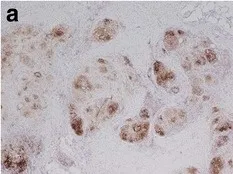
PD-L1 Staining of Pre-Tibial Soft Tissue Nodule. PD-L1 antibody stained section of the granulomatous inflammation shows strong membranous staining of the histiocytes within the granulomas and scattered positive lymphocytes. 4x.
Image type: pathology (immunostaining)